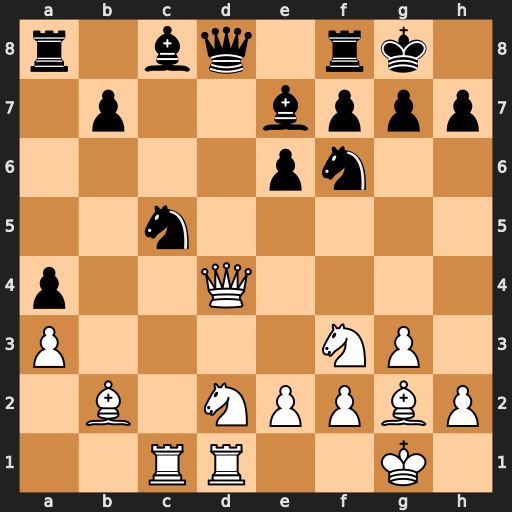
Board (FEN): r1bq1rk1/1p2bppp/4pn2/2n5/p2Q4/P4NP1/1B1NPPBP/2RR2K1
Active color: w
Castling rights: -
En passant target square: -
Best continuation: Rxc5 Bxc5 Qxc5